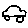
Label: car